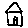
Label: house